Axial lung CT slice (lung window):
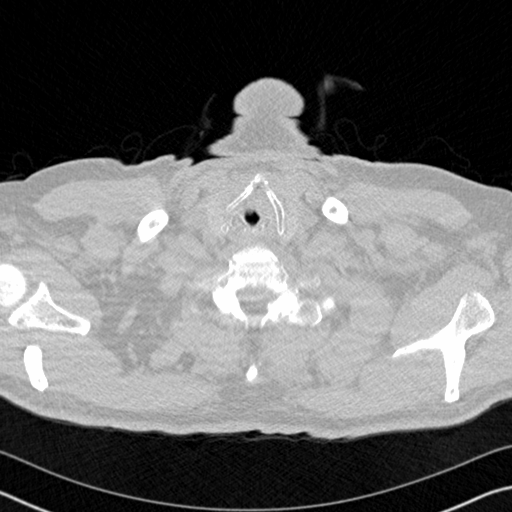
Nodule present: no